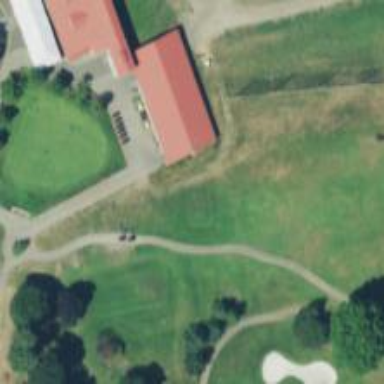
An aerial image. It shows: Golf cartpath that is also road path.